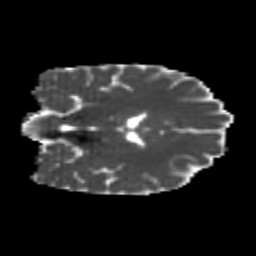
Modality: MD
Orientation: coronal
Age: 20
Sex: female
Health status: healthy
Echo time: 0.074 s